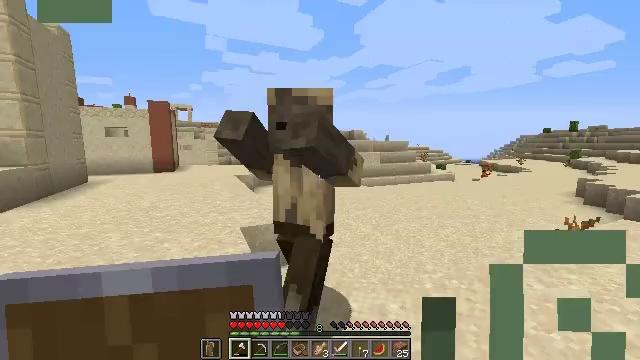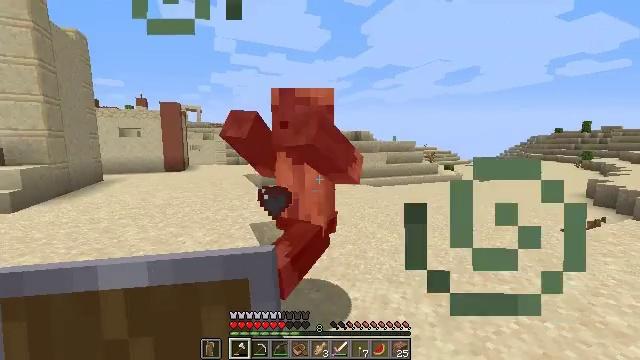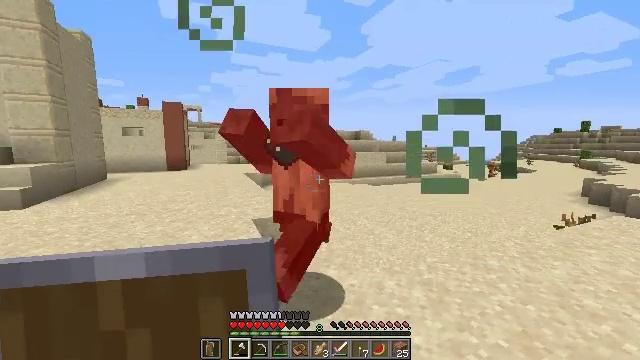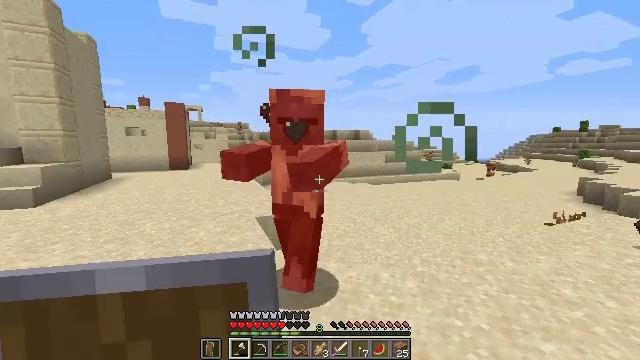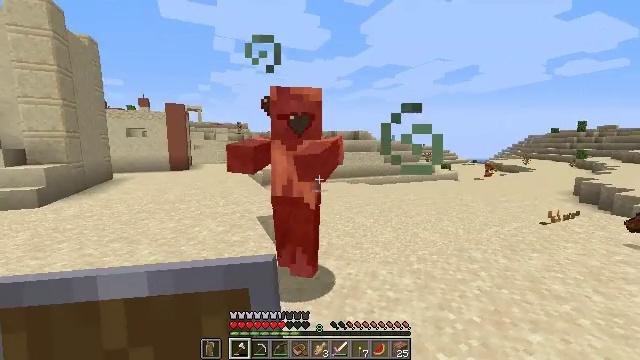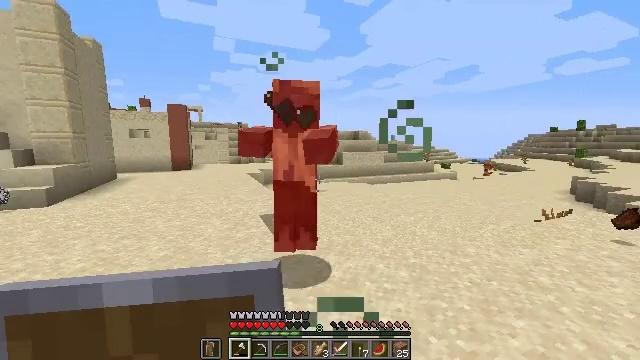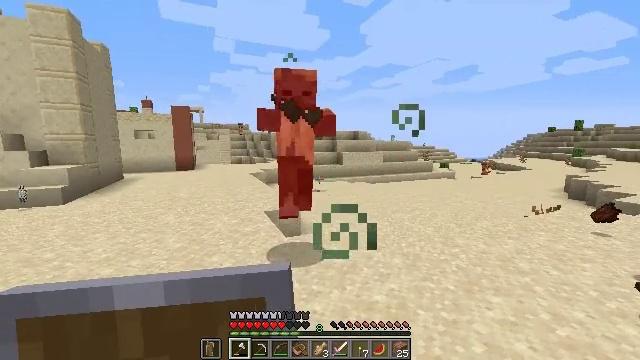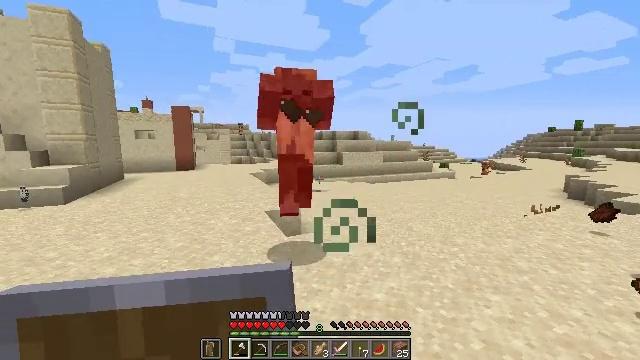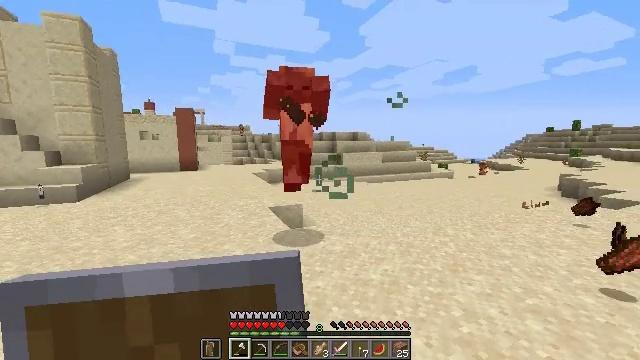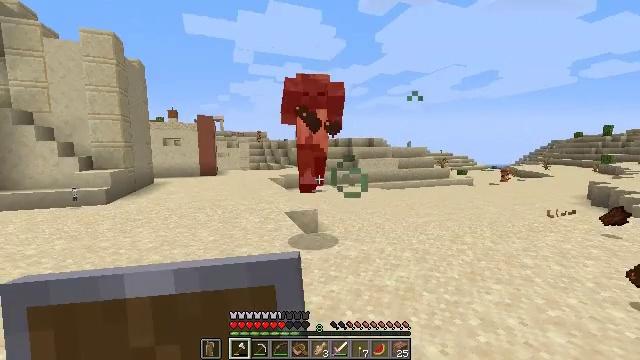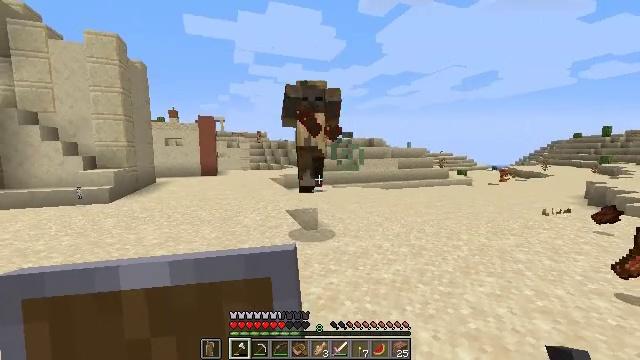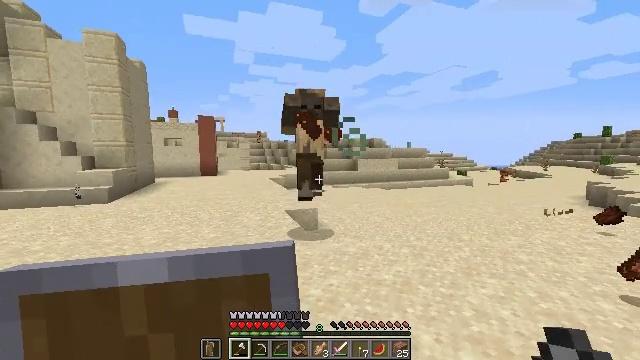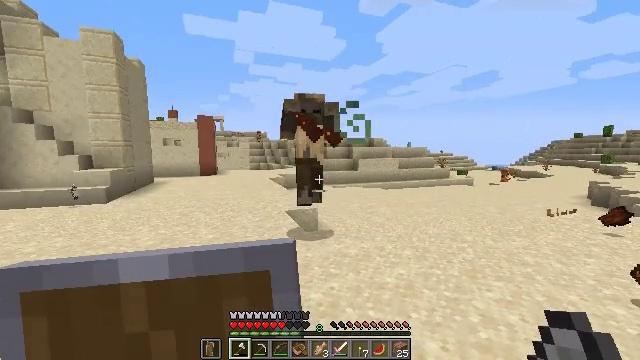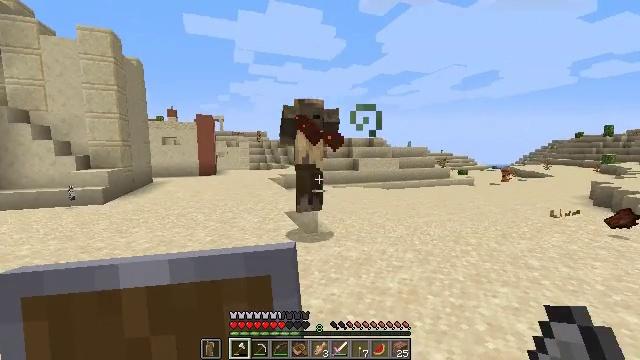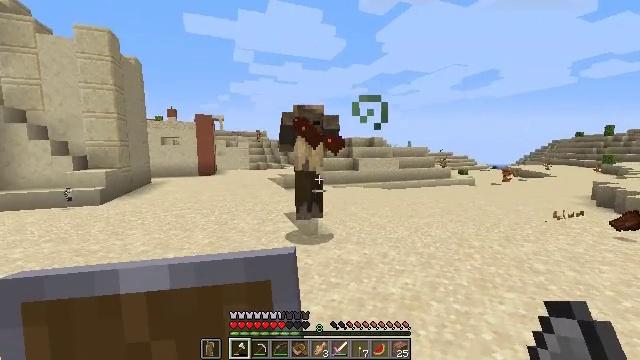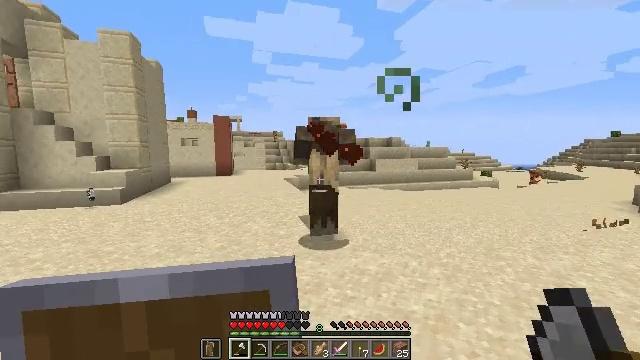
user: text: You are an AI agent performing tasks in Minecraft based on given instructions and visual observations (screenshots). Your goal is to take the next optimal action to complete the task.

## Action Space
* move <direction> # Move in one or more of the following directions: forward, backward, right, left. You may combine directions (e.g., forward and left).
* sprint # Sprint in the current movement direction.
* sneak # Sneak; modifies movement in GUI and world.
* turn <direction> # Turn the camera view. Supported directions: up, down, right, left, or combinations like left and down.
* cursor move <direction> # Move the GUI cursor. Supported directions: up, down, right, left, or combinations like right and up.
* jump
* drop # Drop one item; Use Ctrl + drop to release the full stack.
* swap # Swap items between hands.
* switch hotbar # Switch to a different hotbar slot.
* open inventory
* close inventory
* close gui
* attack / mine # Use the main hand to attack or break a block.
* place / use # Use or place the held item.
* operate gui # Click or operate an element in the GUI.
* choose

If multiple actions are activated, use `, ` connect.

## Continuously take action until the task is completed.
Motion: motion action
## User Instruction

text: Defeat a husk.
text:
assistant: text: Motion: move back, turn left
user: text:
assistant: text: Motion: move back
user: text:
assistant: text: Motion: move back
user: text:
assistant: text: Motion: move back
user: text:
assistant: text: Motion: move back
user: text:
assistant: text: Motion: move back
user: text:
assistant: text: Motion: move back
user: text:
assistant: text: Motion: move back
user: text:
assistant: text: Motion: turn left and up
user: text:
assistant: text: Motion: no_op
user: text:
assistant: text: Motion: move forward
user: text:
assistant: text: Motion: move forward
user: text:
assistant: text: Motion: move forward
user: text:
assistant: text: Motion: move forward
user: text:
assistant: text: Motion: move forward, turn left
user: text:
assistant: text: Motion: move forward
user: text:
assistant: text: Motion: move forward
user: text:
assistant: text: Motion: move forward
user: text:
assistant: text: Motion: move forward
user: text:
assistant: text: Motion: move forward
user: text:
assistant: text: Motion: move forward
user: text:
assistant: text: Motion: move forward
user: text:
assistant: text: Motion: move forward
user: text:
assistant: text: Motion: turn left, attack / mine
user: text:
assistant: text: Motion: move back, turn left, attack / mine
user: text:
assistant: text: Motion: move back, turn down
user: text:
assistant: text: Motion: move back
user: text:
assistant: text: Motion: move back
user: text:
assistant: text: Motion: no_op